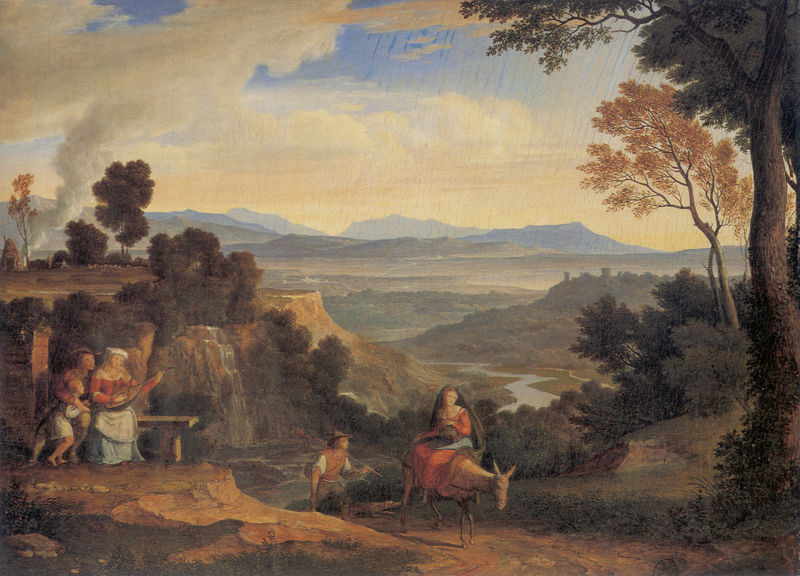
Titel: Bei Ronciglione in der Campagna
Künstler: Joseph Anton Koch
Standort: Hamburg
Institution: Kunsthalle
Schlagwörter: baum, berg, blau, blätter, felsen, feuer, gemälde, gestein, himmel, mann, meer, umhang, wasser, wolken, bäume, fluss, frauen, grün, landschaft, menschen, sitzen, äste, braun, frau, hut, kleid, licht, strasse, ausblick, blick, rot, tier, weg, wolke, malerei, bibel, steine, baumstamm, feld, ferne, horizont, hügel, natur, stamm, strauch, weite, zweige, büsche, hütte, pfad, rauch, sonne, sträucher, land, familie, kind, paar, musiker, pflanzen, ohren, renaissance, tal, wald, wasserfall, bauern, esel, stock, bewölkt, reiten, ritt, aussicht, stab, abhang, berge, gebirge, nebel, idylle, rast, bank, romantik, beobachter, kopftuch, junge, nazarener, schwanger, flucht, regen, burg, landschadt, muli, liebespaar, handwerker, christus, reise, wanderer, pinien, plateau, laute, arkadien, eichen, heilig, maria, hirte, marie, leier, wanderung, thal, pass, josef, joseph, ägypten, heilige familie, ideallandschaft, bergauf, büsch, flucht nach ägypten, bethlehem, betlehem, himmwl, nazareth, kunge, feer, europäisch, landschaf, familie heil, famlie, fluct